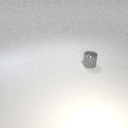
small gray metal cylinder